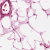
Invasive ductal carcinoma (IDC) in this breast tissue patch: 0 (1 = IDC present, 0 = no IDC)